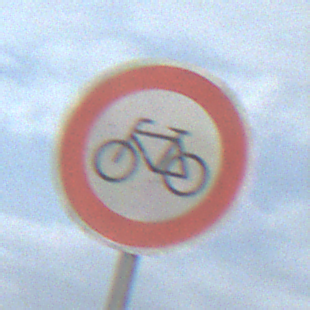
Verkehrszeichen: VerbotRadverkehr
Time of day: Night
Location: Outdoor (Nature)
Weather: Overcast
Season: NotSpecified
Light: Artificial